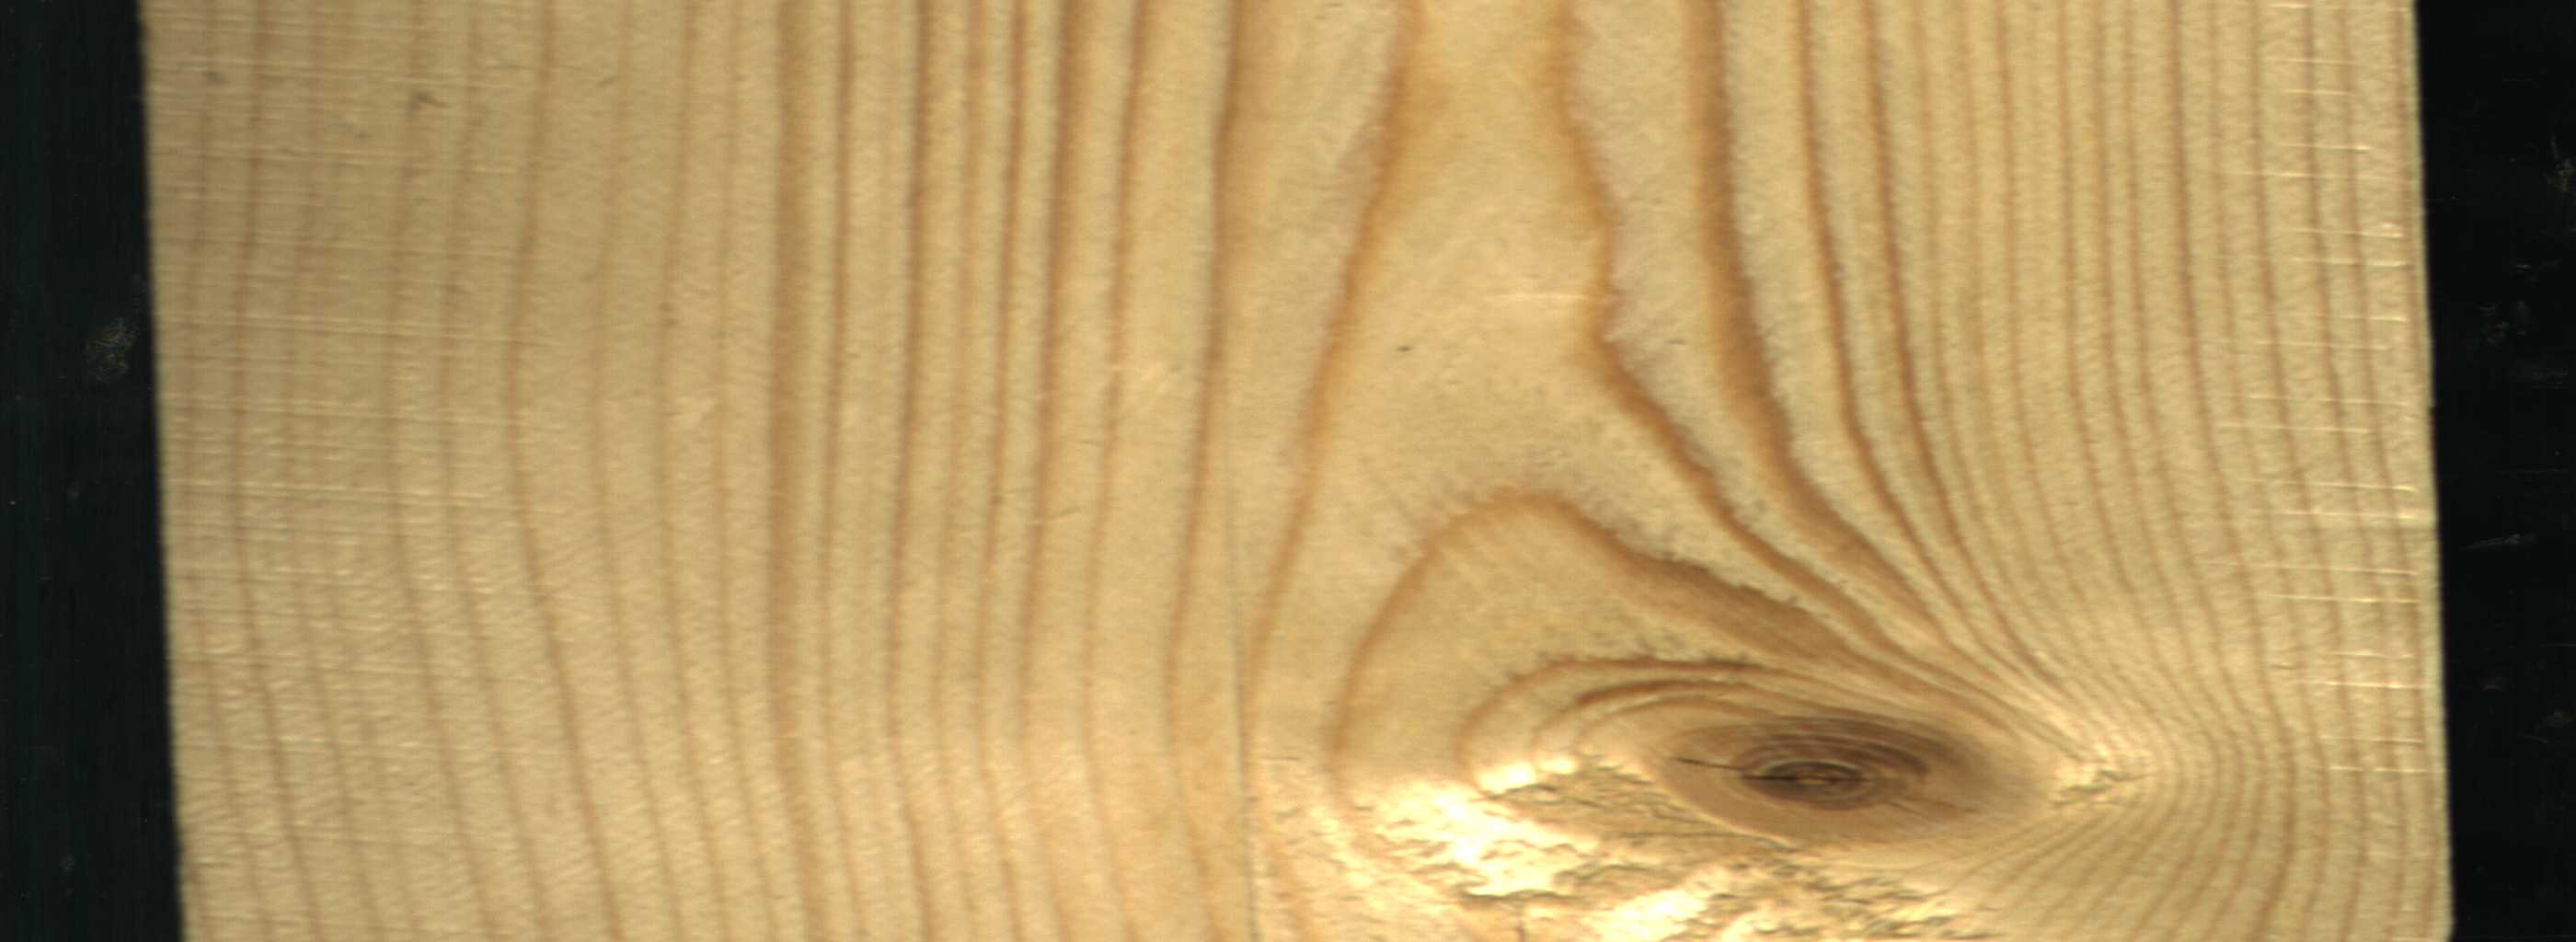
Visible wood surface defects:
knot_with_crack